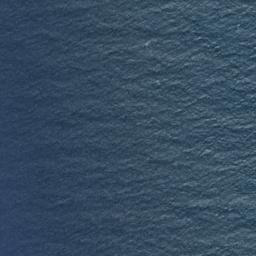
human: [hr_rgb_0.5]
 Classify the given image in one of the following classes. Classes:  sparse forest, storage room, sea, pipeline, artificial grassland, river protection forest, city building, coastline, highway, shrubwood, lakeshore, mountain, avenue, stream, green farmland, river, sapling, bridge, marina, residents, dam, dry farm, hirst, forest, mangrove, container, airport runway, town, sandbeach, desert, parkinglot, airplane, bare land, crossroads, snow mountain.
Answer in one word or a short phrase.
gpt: sea